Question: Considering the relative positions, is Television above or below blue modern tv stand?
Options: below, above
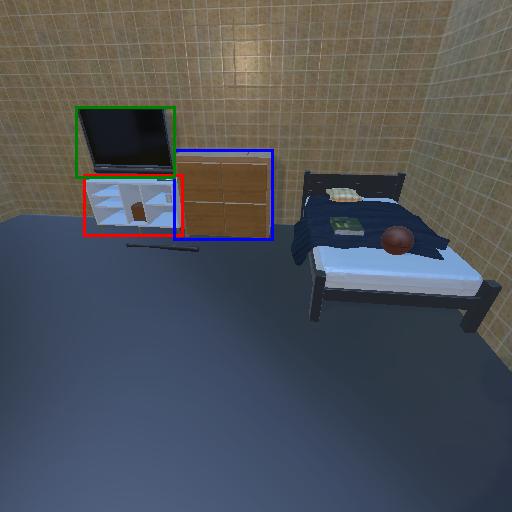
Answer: below